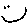
Label: smiley face